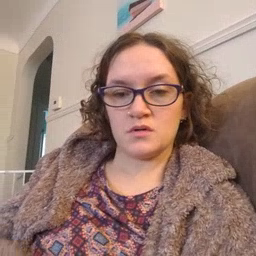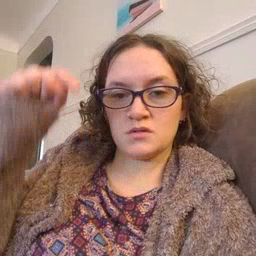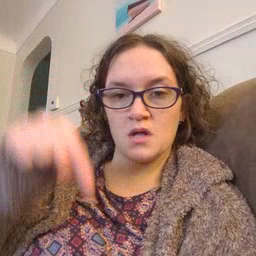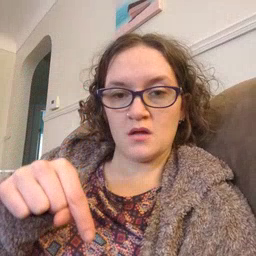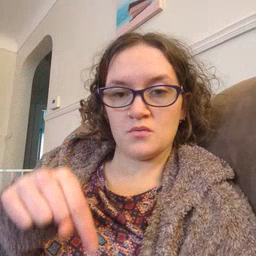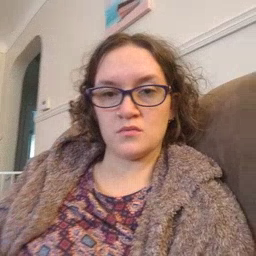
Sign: down